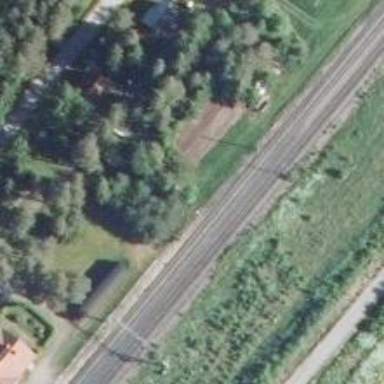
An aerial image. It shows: Railway track with continuous electrified contact line.